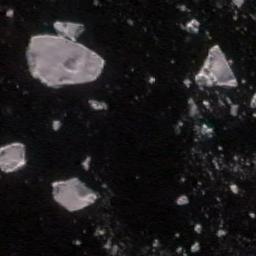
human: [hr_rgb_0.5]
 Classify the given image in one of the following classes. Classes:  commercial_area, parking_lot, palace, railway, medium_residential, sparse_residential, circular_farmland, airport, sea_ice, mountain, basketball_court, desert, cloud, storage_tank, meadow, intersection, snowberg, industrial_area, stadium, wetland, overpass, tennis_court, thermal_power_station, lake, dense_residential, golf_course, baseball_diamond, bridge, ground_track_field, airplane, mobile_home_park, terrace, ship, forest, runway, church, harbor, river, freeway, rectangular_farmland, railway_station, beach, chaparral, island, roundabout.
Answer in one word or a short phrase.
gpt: sea_ice